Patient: sex M, age 66
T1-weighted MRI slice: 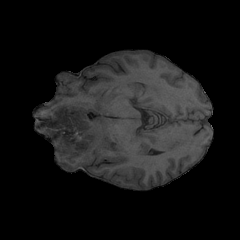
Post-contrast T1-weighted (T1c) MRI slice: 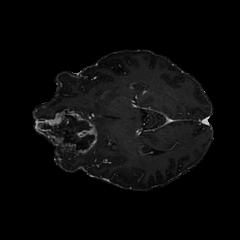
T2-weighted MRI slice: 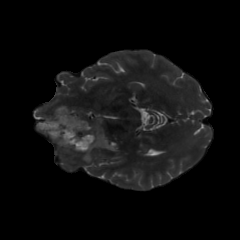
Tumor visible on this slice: yes
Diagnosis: Glioblastoma, IDH-wildtype
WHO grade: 4